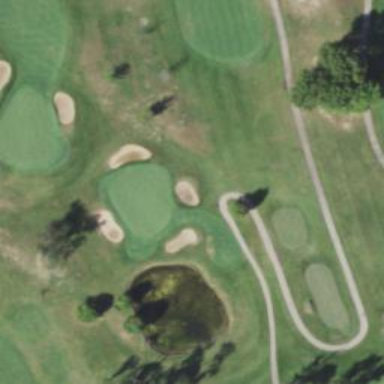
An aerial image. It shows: Golf hole.